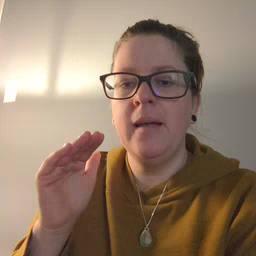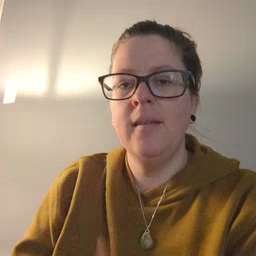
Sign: bye